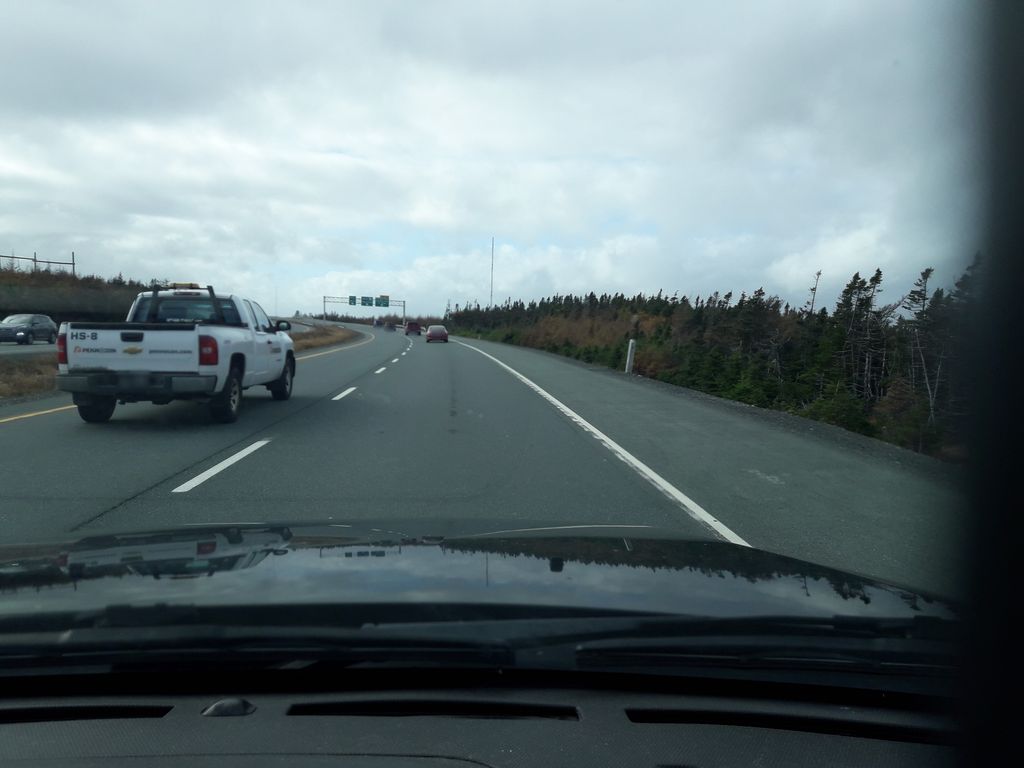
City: st_johns